Interaction volume radius: 5 \u00c5
Interaction volume height: 15 \u00c5
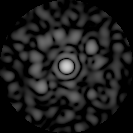
Disorder parameter: 0.8391